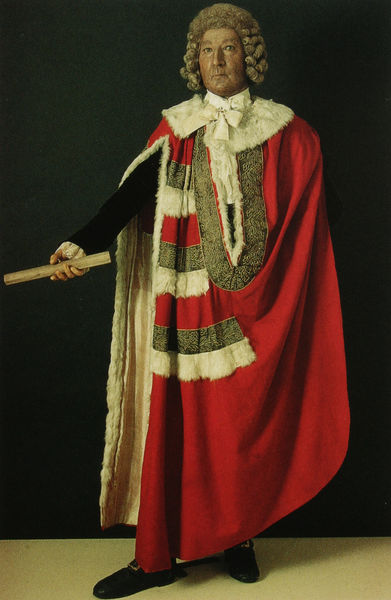
Titel: William Pitt, Earl of Chatham
Künstler: Patience Lovell Wright
Standort: London
Institution: Undercroft Museum (Westminster Abbey)
Schlagwörter: fuß, gemälde, hand, mann, schatten, umhang, weiß, grün, ocker, ausschnitt, braun, geste, grau, hintergrund, profil, schwarz, blick, rot, mode, schleife, blond, hemd, richter, arm, falten, gesicht, halten, kragen, pelz, stehen, ärmel, bildnis, hals, herr, portrait, porträt, bestickt, futter, gold, kostüm, mantel, stehend, stoff, frontal, locken, statue, fell, perücke, schwung, schrift, papier, schuhe, stab, steif, wolle, ernst, streng, glanz, homme, streifen, robe, überwurf, fliege, foto, politik, herrscher, puppe, politiker, rolle, pergament, wachs, talar, papierrolle, ausgestreckt, rouge, binde, repräsentation, schriftrolle, schriftstück, standporträt, urkunde, staffel, gewebe, textil, bote, englisch, zepter, minister, standbild, schnallen, perrücke, gepudert, nachricht, cape, pelzbesatz, ganz, gesetz, jurist, erlass, recht, angleterre, robbe, amtsmann, perlz, ratsherr, rechtsanwalt, selbstbewusstsein, würdeträger, noble, peruque, herrscherinsignien, cschuhe, scguhe, papier perücke, papyrosrolle, message